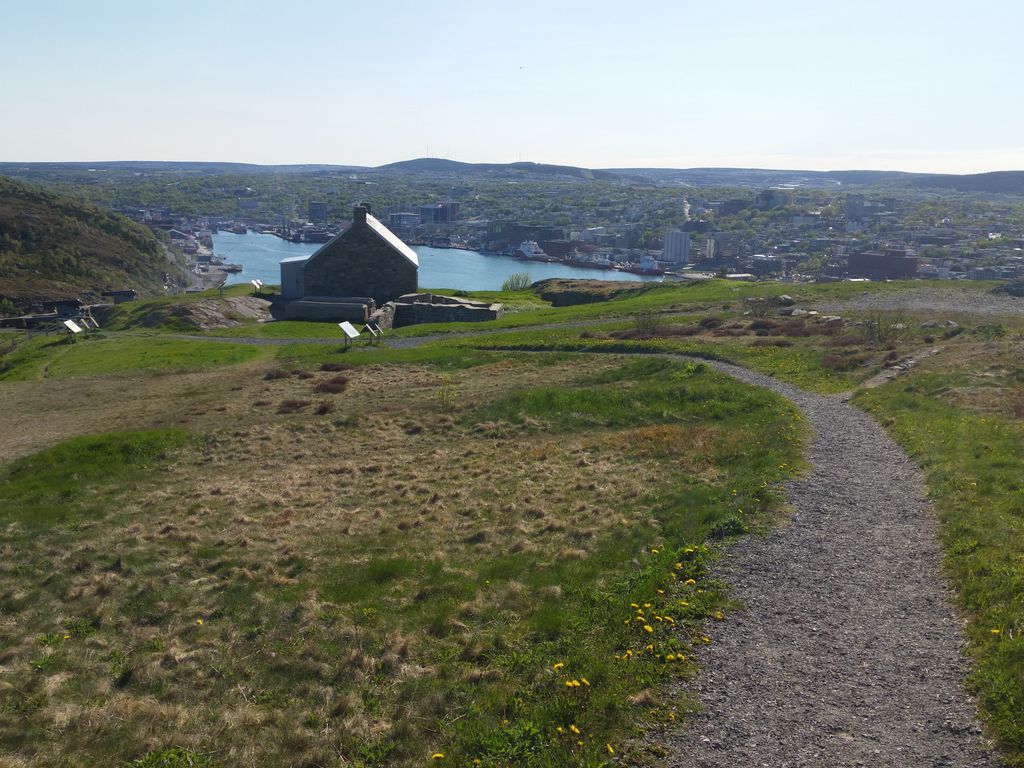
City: st_johns